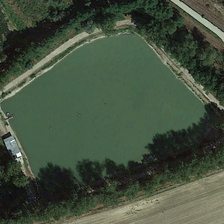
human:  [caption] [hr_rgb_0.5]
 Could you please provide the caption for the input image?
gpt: there is a lake in front of the grey roof .

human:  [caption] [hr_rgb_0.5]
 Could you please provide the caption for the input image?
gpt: the four sided lake is surrounded by trees .

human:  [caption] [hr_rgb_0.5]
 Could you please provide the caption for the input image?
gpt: the four sided lake is surrounded by trees .

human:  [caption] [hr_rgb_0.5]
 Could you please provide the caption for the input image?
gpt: there is a lake in front of the grey roof .

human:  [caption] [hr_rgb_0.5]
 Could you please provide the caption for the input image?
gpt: there is a lake in front of the grey roof .